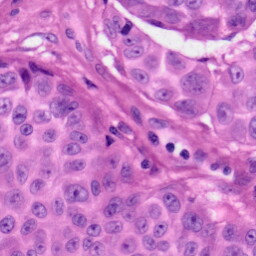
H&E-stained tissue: Skin